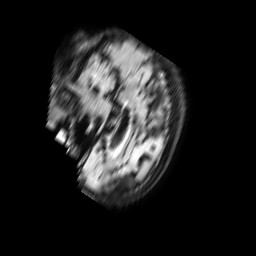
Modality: FLAIR
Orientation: sagittal
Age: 87
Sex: female
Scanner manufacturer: philips
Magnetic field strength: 1.5 T
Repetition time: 6 s
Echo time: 0.1031 s